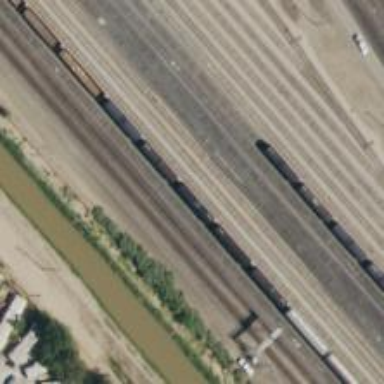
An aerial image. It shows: Railway yard used for servicing trains.